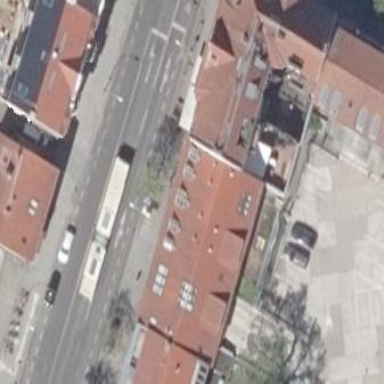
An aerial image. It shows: Residential building.